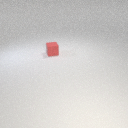
small red rubber cube